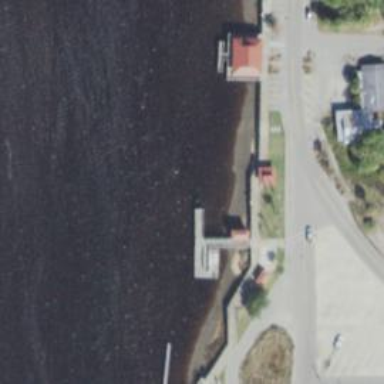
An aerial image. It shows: Pier with mooring facilities.